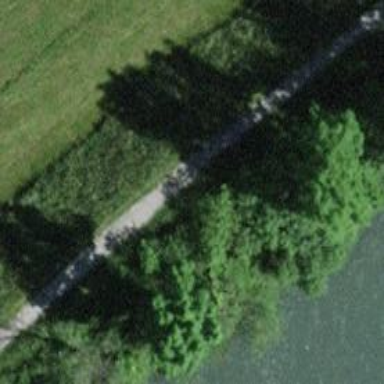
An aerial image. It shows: Paved path with track grade of 1.